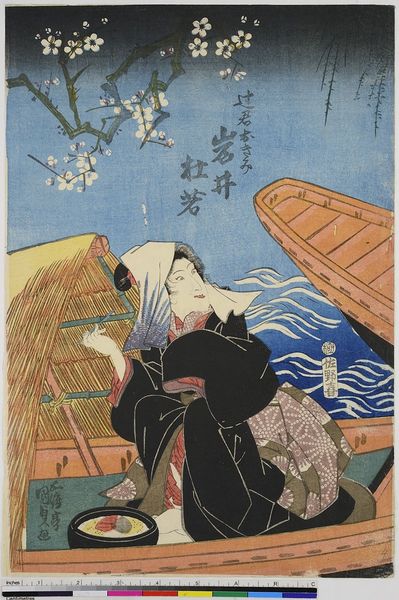
Titel: Der Schauspieler Iwai Tojaku I als Prostituierte Okimi
Künstler: Utagawa Kunisada
Standort: Hamburg
Institution: Museum für Kunst und Gewerbe Hamburg
Schlagwörter: baum, wasser, theater, boot, holzschnitt, japan, kutter, essen, kanu, druckgraphik, druckgrafik, china, zeit, schauspieler, farbholzschnitt, schauspielerin, stäbchen, kabuki, edo, reproduktionen, druckerzeugnisse, theateraufführung, ukiyo, flussdahrt, brunch